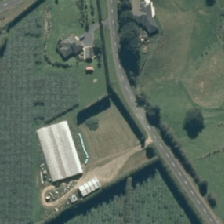
Land cover: urban_build_up